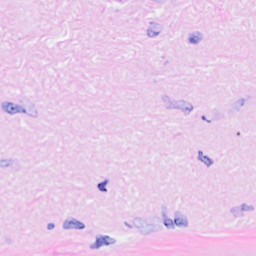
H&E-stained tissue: Breast